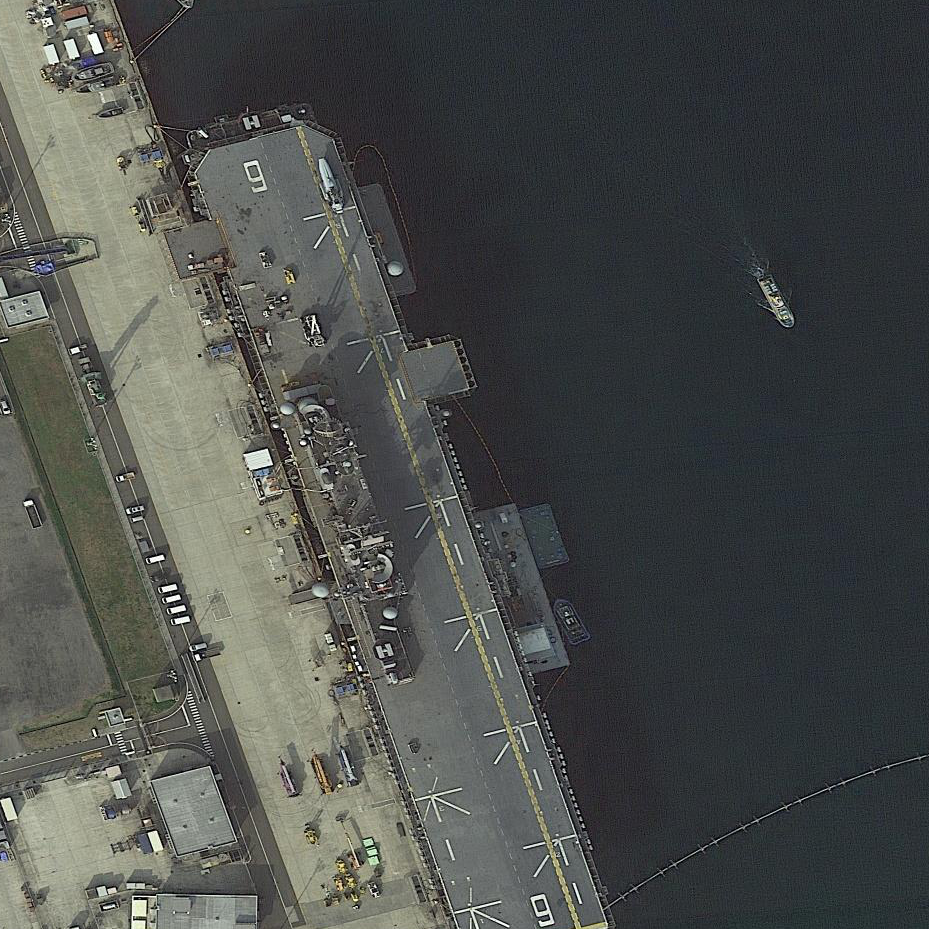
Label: Wasp-class_assault_ship